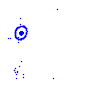
Particle: pion